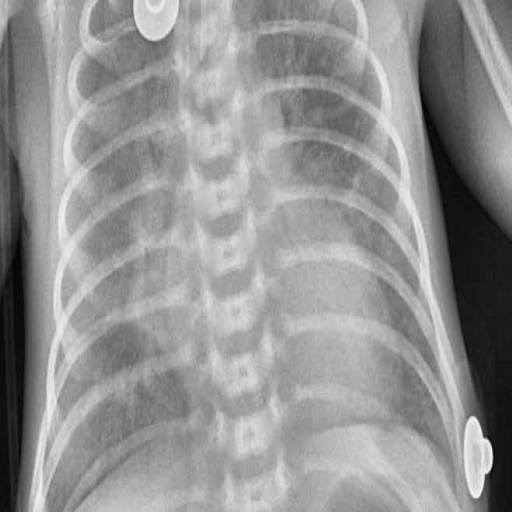
Finding: PNEUMONIA